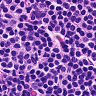
Metastatic tissue present: no